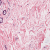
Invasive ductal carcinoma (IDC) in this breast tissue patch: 0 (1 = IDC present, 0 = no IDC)